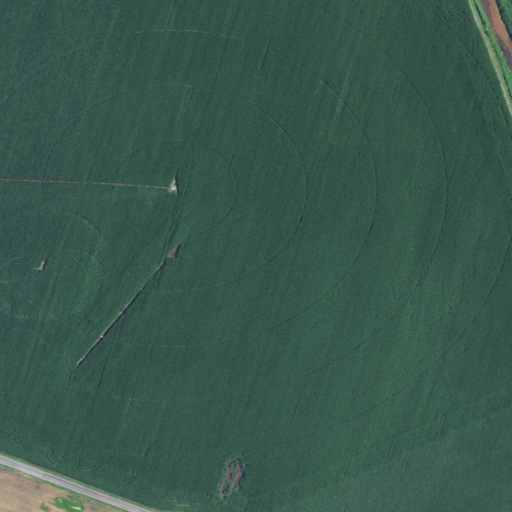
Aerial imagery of island in Delaware named Gum Island containing cultivated crops and open development